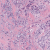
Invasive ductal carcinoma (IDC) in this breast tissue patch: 1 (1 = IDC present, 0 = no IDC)